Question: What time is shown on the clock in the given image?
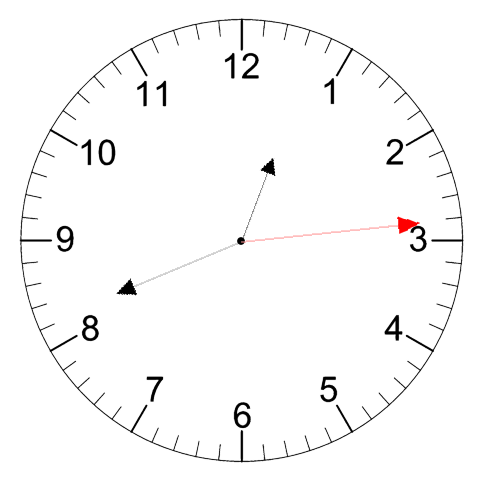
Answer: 12:41:14